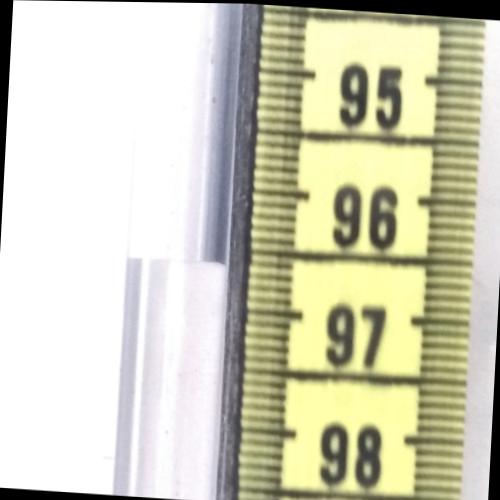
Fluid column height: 96.7 cm